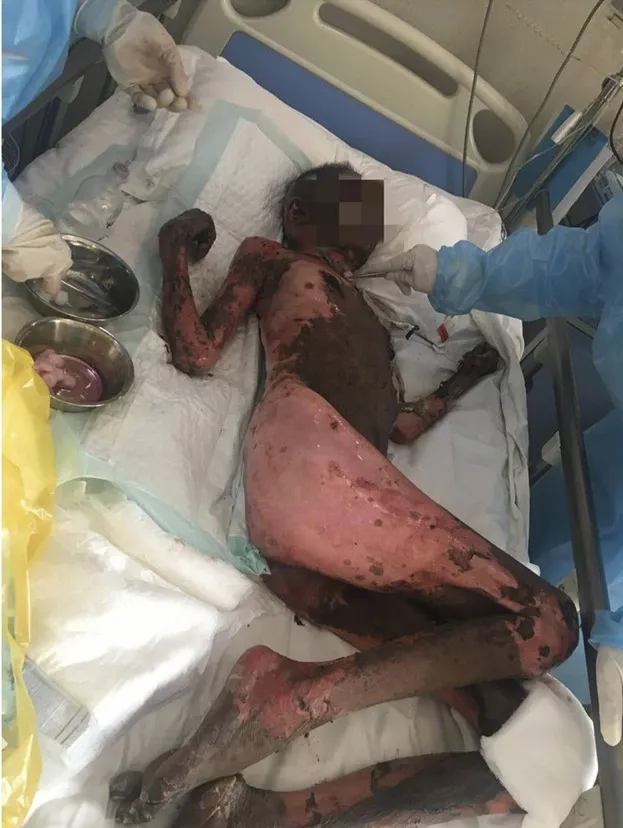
A large exfoliated area of the body (BSA more than 30%).
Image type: medical_photograph (other_medical_photograph)